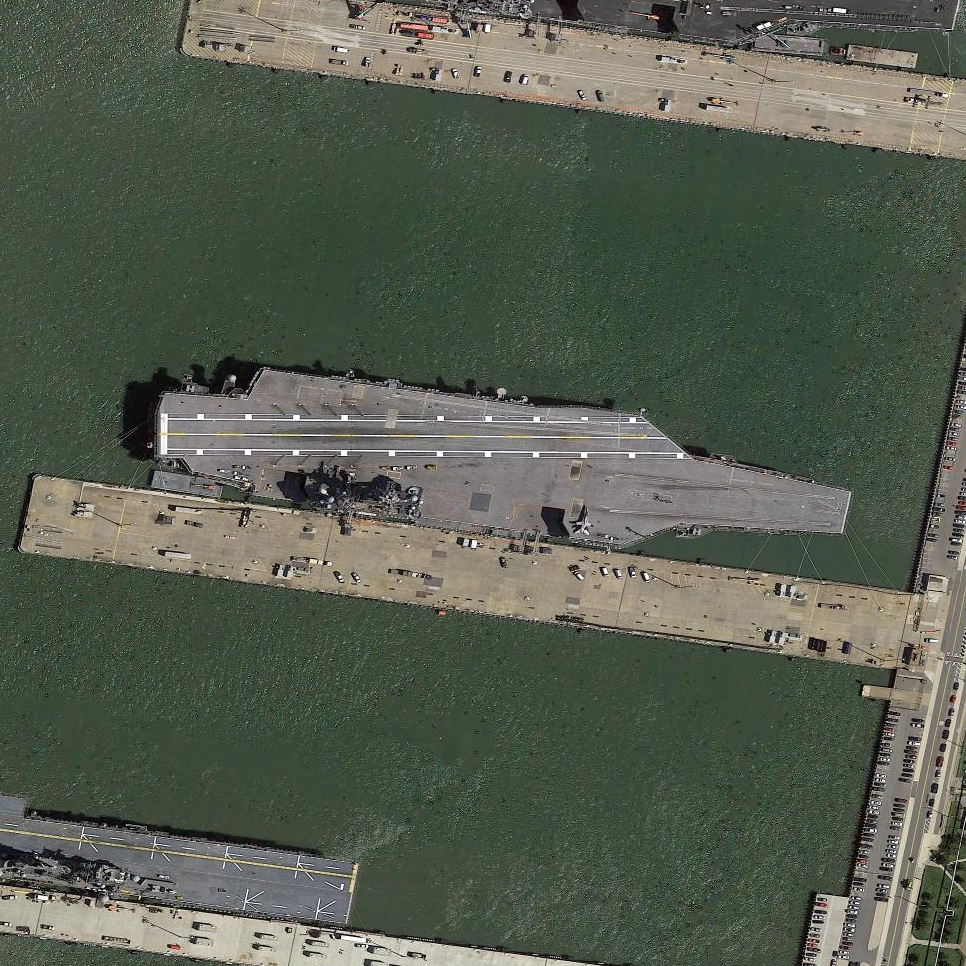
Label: aircraft_carrier